【题型】解答题　【知识点】解析几何　【难度】easy
已知椭圆$\Gamma$:$\frac{x^2}{a^2}+\frac{y^2}{b^2}=1$（$a>b>0$）的长轴长为$2\sqrt{3}$，离心率为$\frac{\sqrt{6}}{3}$。直线$l$与椭圆$\Gamma$有两个不同的交点$A,B$。

(1) 求椭圆$\Gamma$的方程；

(2) 若直线$l$的方程为：$y = x + t$，椭圆上点$M\left(-\frac{3}{2},\frac{1}{2}\right)$关于直线$l$的对称点$N$（与$M$不重合）在椭圆$\Gamma$上，求$t$的值。

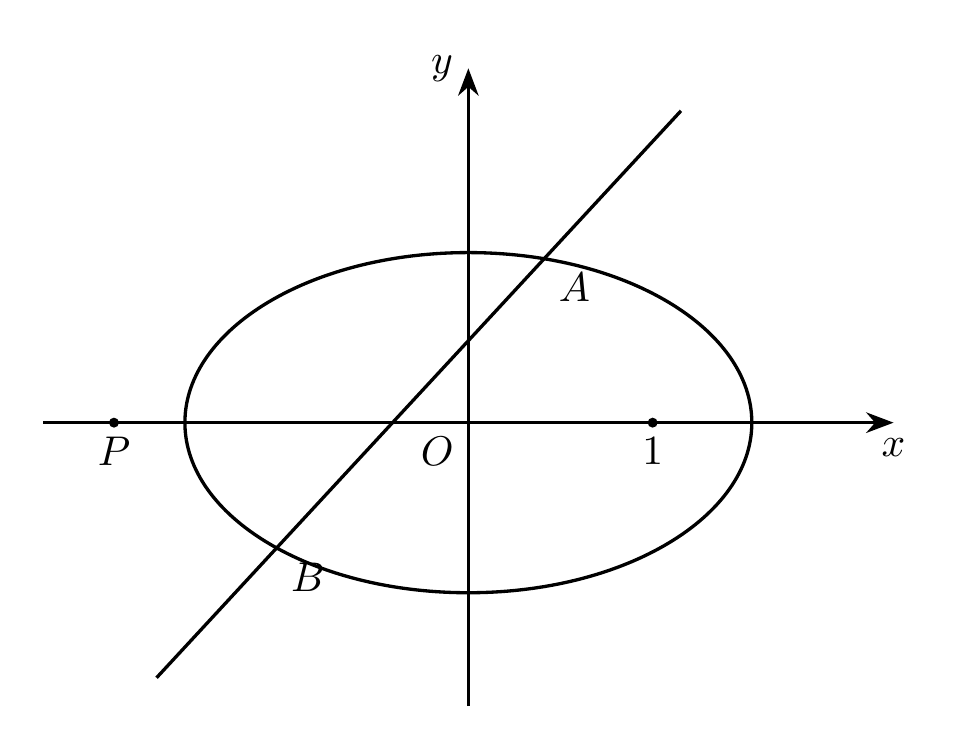
【解答】
\textbf{【答案】}
(1) $\frac{x^2}{3}+y^2=1$
(2) $t = \frac{1}{2}$

\vspace{1em}
\textbf{【分析】}
(1) 根据条件，直接求出$a,b$，即可求解；

(2) 先求出$M\left(-\frac{3}{2},\frac{1}{2}\right)$关于直线$l$:$y = x + t$的对称点$N$，再利用对称点在椭圆上，代入椭圆方程，即可求解。

\vspace{1em}
\textbf{【详解】}
(1) 由题意得$2a = 2\sqrt{3}$，所以$a = \sqrt{3}$，又因为$e = \frac{c}{a} = \frac{\sqrt{6}}{3}$，所以$c = \sqrt{2}$，
又$b^2 = a^2 - c^2 = 3 - 2 = 1$，所以椭圆$\Gamma$的标准方程为$\frac{x^2}{3}+y^2=1$。

---

(2) 设$M\left(-\frac{3}{2},\frac{1}{2}\right)$关于直线$l$:$y = x + t$的对称点为$N(a,b)$，
则
\[
\begin{cases}
\frac{b - \frac{1}{2}}{a + \frac{3}{2}} = -1 \\
\frac{a - \frac{3}{2}}{2} - \frac{b + \frac{1}{2}}{2} + t = 0
\end{cases}
\]
解得$a = \frac{1}{2} - t$，$b = -\frac{3}{2} + t$，所以$N\left(\frac{1}{2} - t, -\frac{3}{2} + t\right)$，
又点$N\left(\frac{1}{2} - t, -\frac{3}{2} + t\right)$在椭圆上，所以$\left(\frac{1}{2} - t\right)^2 + 3\left(-\frac{3}{2} + t\right)^2 = 3$，
化简得$2t^2 - 5t + 2 = 0$，解得$t = 2$或$t = \frac{1}{2}$，当$t = 2$时，$N\left(-\frac{3}{2},\frac{1}{2}\right)$与点$M$重合，舍去，
所以$t = \frac{1}{2}$。